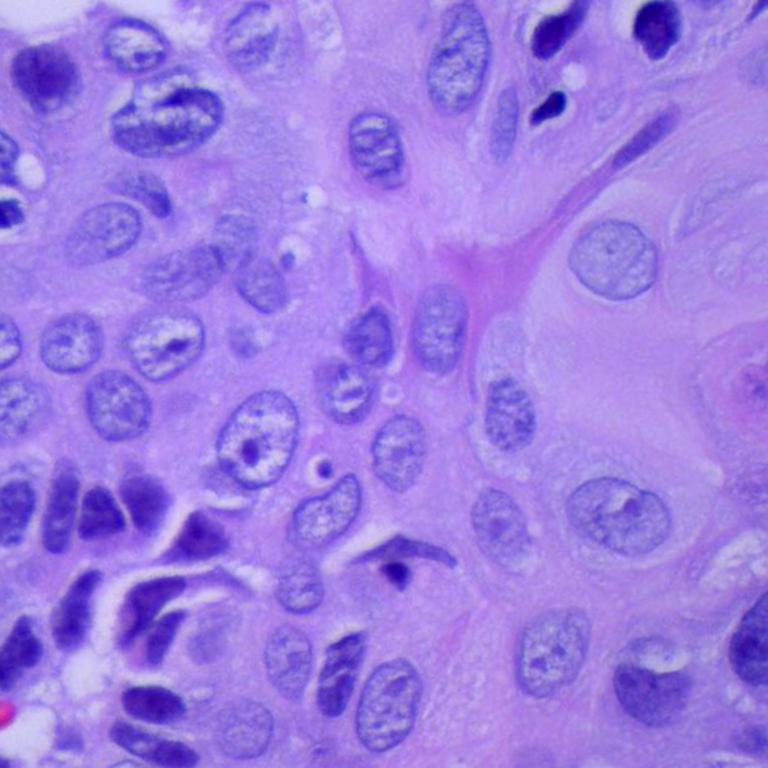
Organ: lung
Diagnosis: squamous carcinomas